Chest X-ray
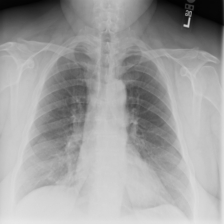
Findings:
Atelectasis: negative
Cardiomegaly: negative
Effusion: negative
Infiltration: negative
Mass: negative
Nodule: negative
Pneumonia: negative
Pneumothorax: negative
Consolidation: negative
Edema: negative
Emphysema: negative
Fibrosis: negative
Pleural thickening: positive
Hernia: negative